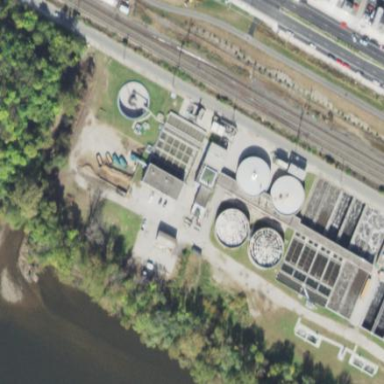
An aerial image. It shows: View of wastewater plant.